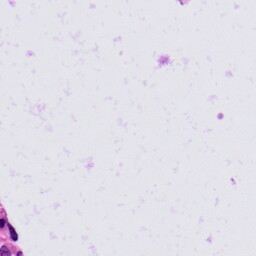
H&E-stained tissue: Prostate